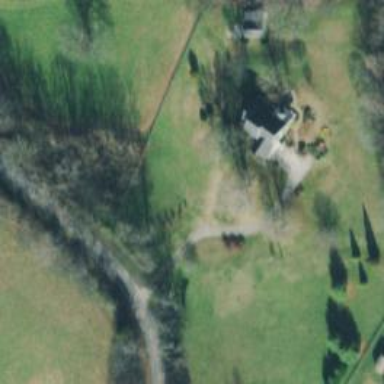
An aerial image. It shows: Driveway.